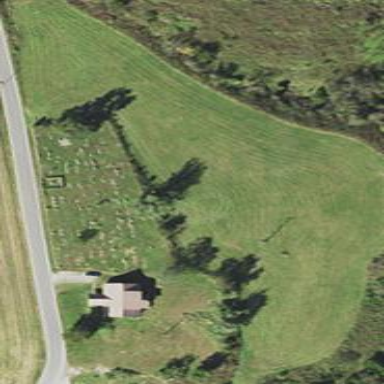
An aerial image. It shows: Cemetery.